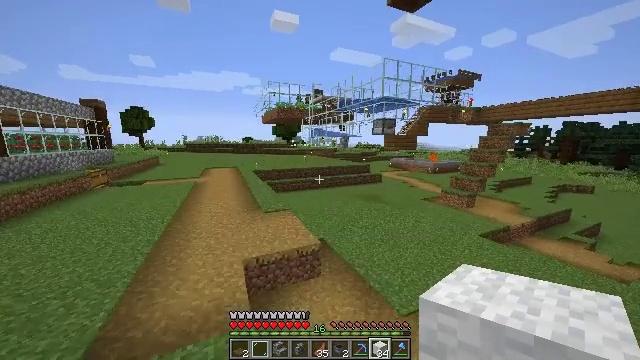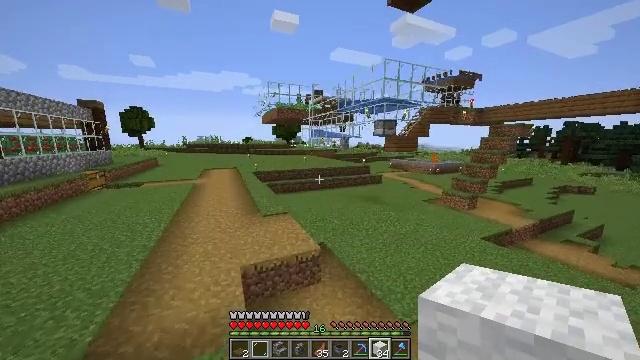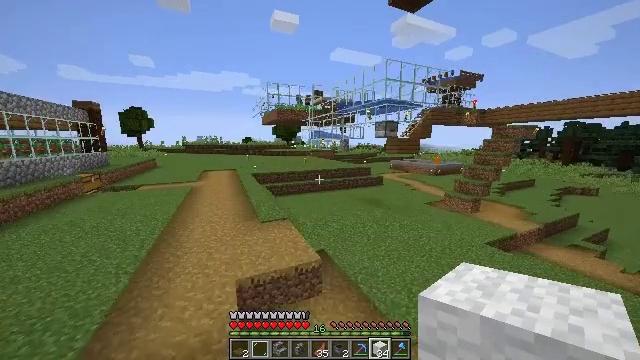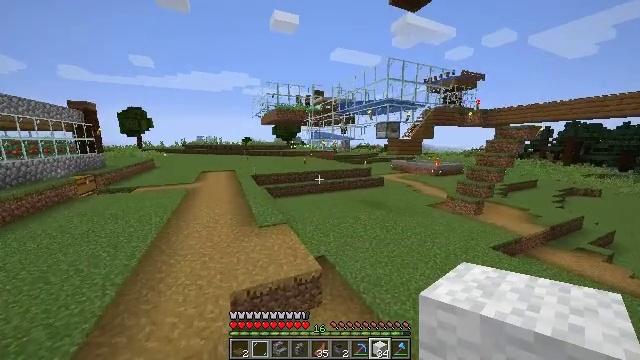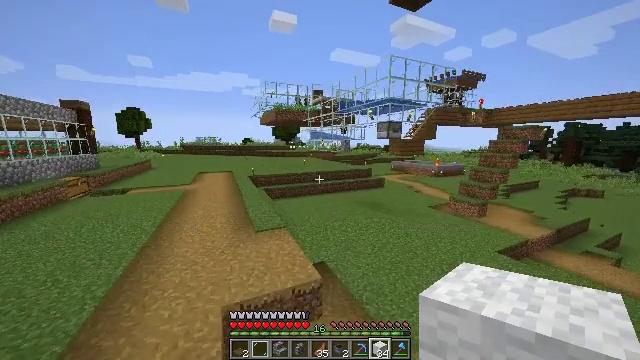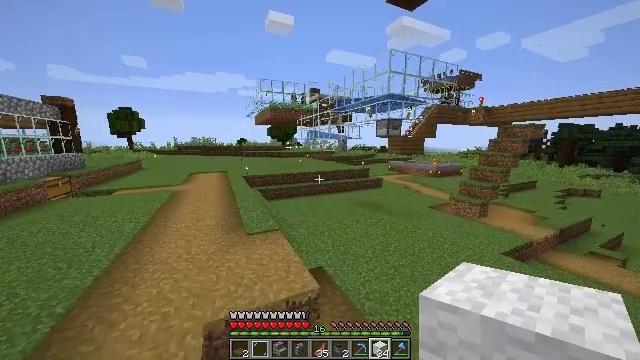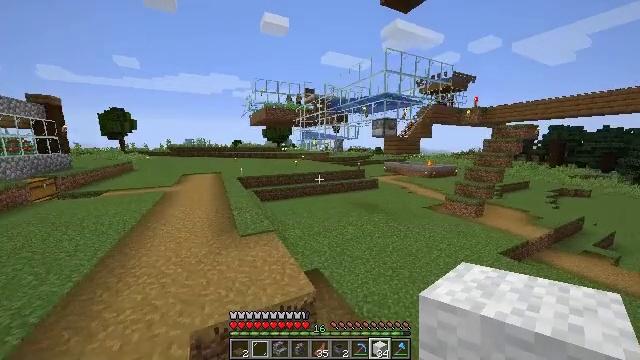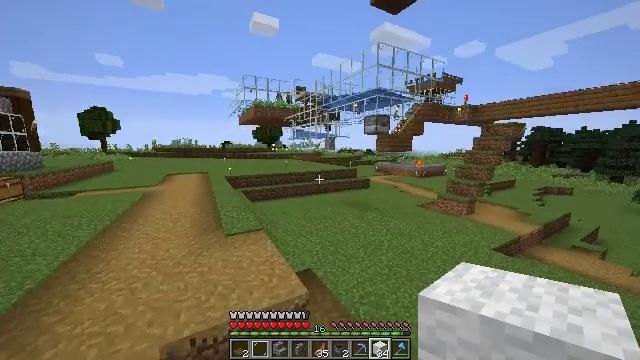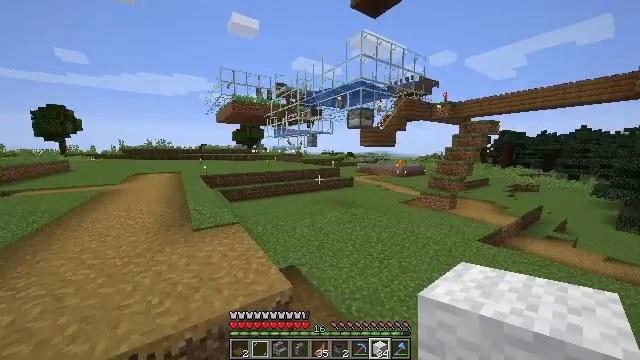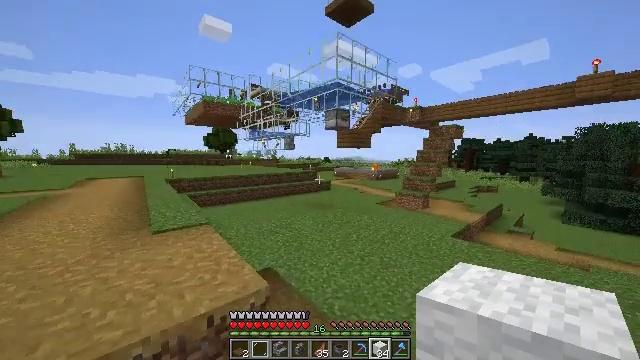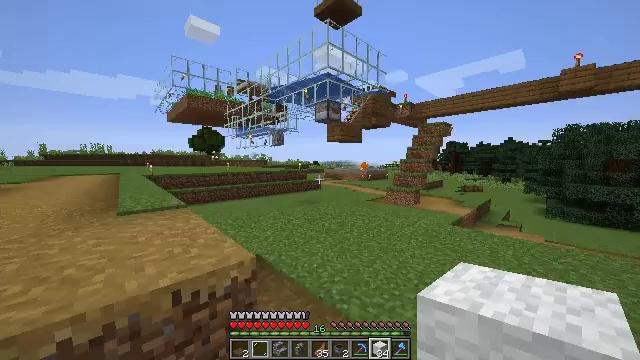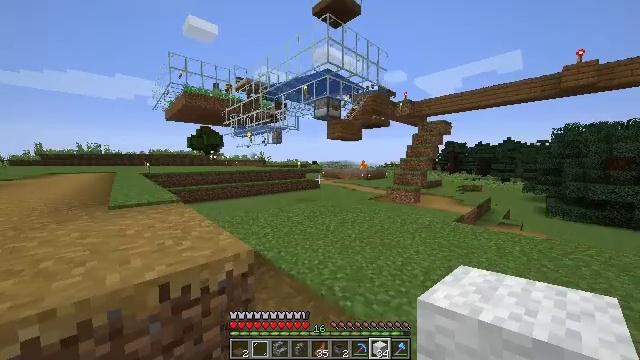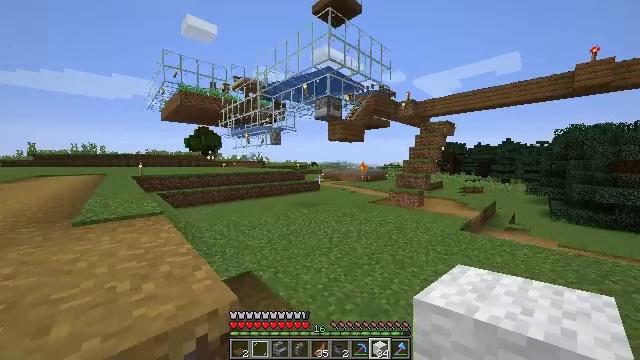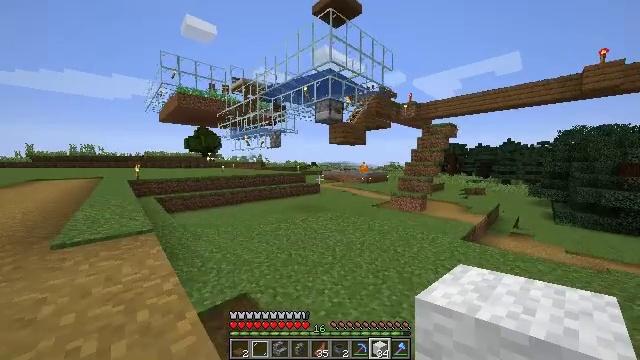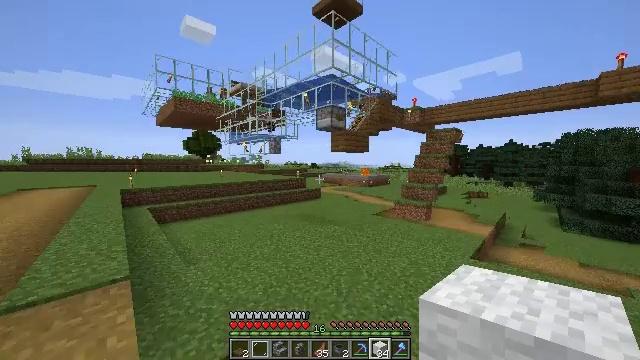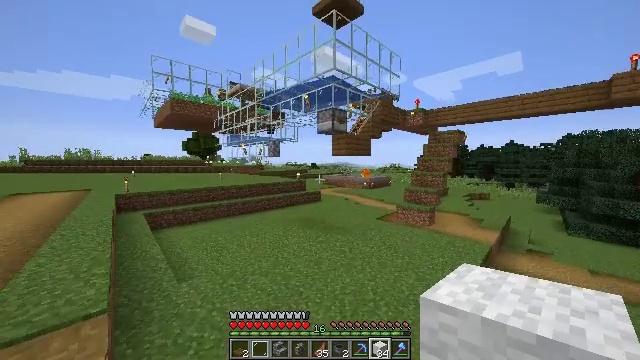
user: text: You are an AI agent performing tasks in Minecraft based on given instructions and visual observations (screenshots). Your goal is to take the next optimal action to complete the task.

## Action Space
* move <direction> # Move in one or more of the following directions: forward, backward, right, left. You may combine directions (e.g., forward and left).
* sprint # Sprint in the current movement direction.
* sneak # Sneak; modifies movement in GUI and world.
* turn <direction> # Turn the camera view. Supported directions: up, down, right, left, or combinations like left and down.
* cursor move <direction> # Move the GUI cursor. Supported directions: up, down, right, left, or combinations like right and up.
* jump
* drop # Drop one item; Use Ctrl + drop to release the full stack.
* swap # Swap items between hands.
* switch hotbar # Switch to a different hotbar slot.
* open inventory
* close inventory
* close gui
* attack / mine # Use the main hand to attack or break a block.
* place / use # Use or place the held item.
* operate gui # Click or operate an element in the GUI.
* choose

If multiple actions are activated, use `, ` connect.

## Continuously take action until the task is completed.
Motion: motion action
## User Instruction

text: Craft a minecart.
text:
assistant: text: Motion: move forward, sprint, jump
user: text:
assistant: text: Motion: move forward, jump
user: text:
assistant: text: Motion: move forward, jump
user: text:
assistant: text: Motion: move forward, jump
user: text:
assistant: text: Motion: move forward, jump
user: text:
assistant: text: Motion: move forward, turn right, jump
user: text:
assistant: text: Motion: move forward, turn right, jump
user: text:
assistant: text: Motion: move forward, turn right and up, jump
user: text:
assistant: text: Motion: move forward, turn right and up, jump
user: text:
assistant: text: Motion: move forward, sprint, turn right and up, jump
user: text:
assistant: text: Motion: move forward, sprint, jump
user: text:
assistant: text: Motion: move forward, sprint, jump
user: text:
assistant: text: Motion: move forward, sprint, jump
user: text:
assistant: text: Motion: move forward, jump
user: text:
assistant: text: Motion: move forward, jump
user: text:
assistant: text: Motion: move forward, jump
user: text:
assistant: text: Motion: move forward, jump
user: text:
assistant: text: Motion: move forward, jump
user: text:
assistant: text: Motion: move forward, jump
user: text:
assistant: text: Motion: move forward, jump
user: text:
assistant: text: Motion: move forward, jump
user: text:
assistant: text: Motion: move forward, sprint, turn up, jump
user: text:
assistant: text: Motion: move forward, sprint, turn right and up, jump
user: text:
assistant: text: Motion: move forward, sprint, turn up, jump
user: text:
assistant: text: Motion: move forward, sprint, turn right and up, jump
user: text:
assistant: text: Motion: move forward, turn up, jump
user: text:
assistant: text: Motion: move forward, turn up, jump
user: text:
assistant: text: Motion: move forward, turn right and up, jump
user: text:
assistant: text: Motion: move forward, turn right and up, jump
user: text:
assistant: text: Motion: move forward, turn right and up